This wavelet scalogram was computed from a rotor test-rig vibration snapshot. Diagnose the rotating machine from this image, choosing from: normal, misalignment, unbalance, looseness.
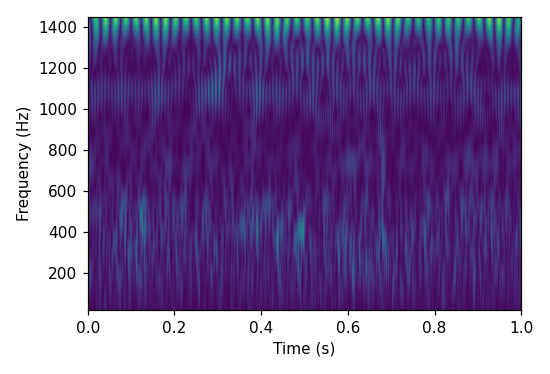
Answer: unbalance